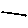
Label: line